Interaction volume radius: 5 \u00c5
Interaction volume height: 10 \u00c5
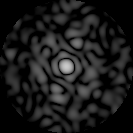
Disorder parameter: 0.7876